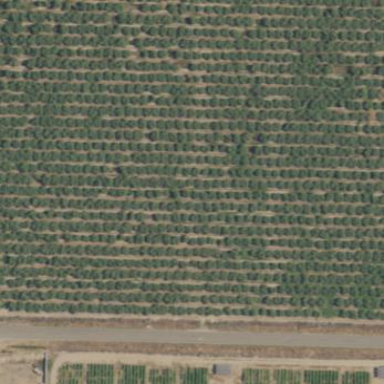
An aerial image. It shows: Orchard with field cropland.